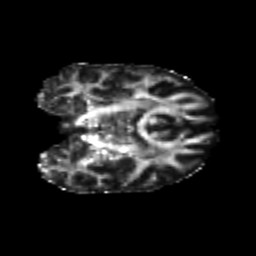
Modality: FA
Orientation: coronal
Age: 25
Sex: female
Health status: healthy
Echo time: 0.074 s